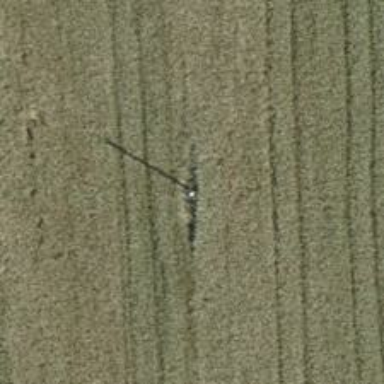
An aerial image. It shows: Minor power line.